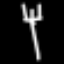
Label: fork